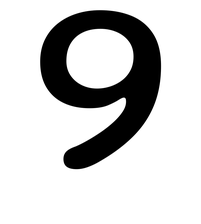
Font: Gluten_Regular